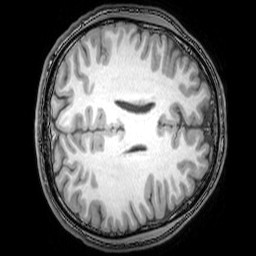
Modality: T1w
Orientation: axial
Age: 23
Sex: male
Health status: healthy
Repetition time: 0.081 s
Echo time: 0.037 s